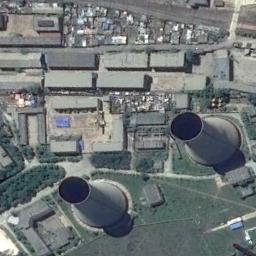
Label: thermal_power_station